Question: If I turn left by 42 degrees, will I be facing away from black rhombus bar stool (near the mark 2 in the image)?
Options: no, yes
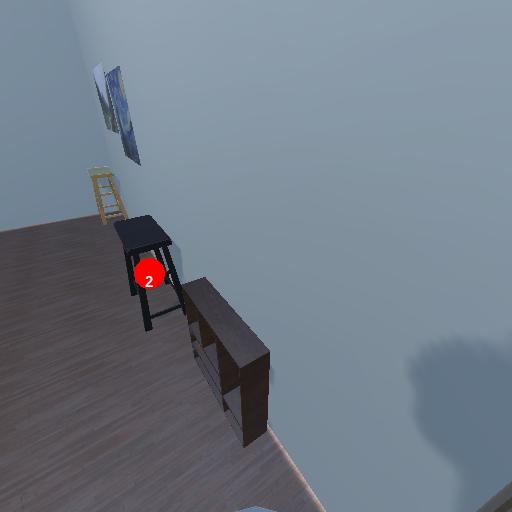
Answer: no